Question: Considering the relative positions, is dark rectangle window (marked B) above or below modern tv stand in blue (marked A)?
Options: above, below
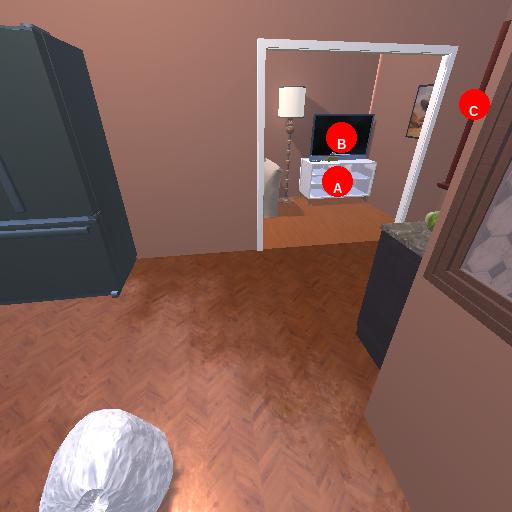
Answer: above